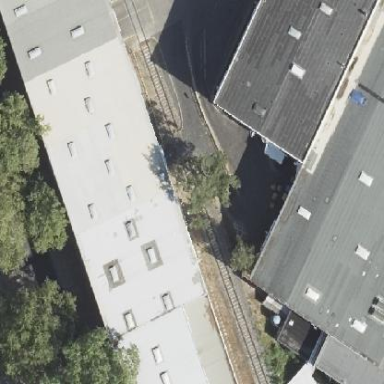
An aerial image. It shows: Warehouse with flat roof.